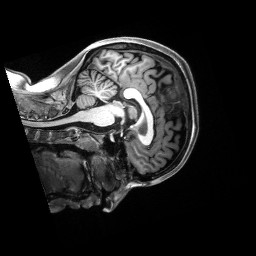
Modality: T1w
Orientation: sagittal
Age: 21
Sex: female
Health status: healthy
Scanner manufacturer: siemens
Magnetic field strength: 3 T
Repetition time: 2.5 s
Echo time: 0.00222 s